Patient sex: F
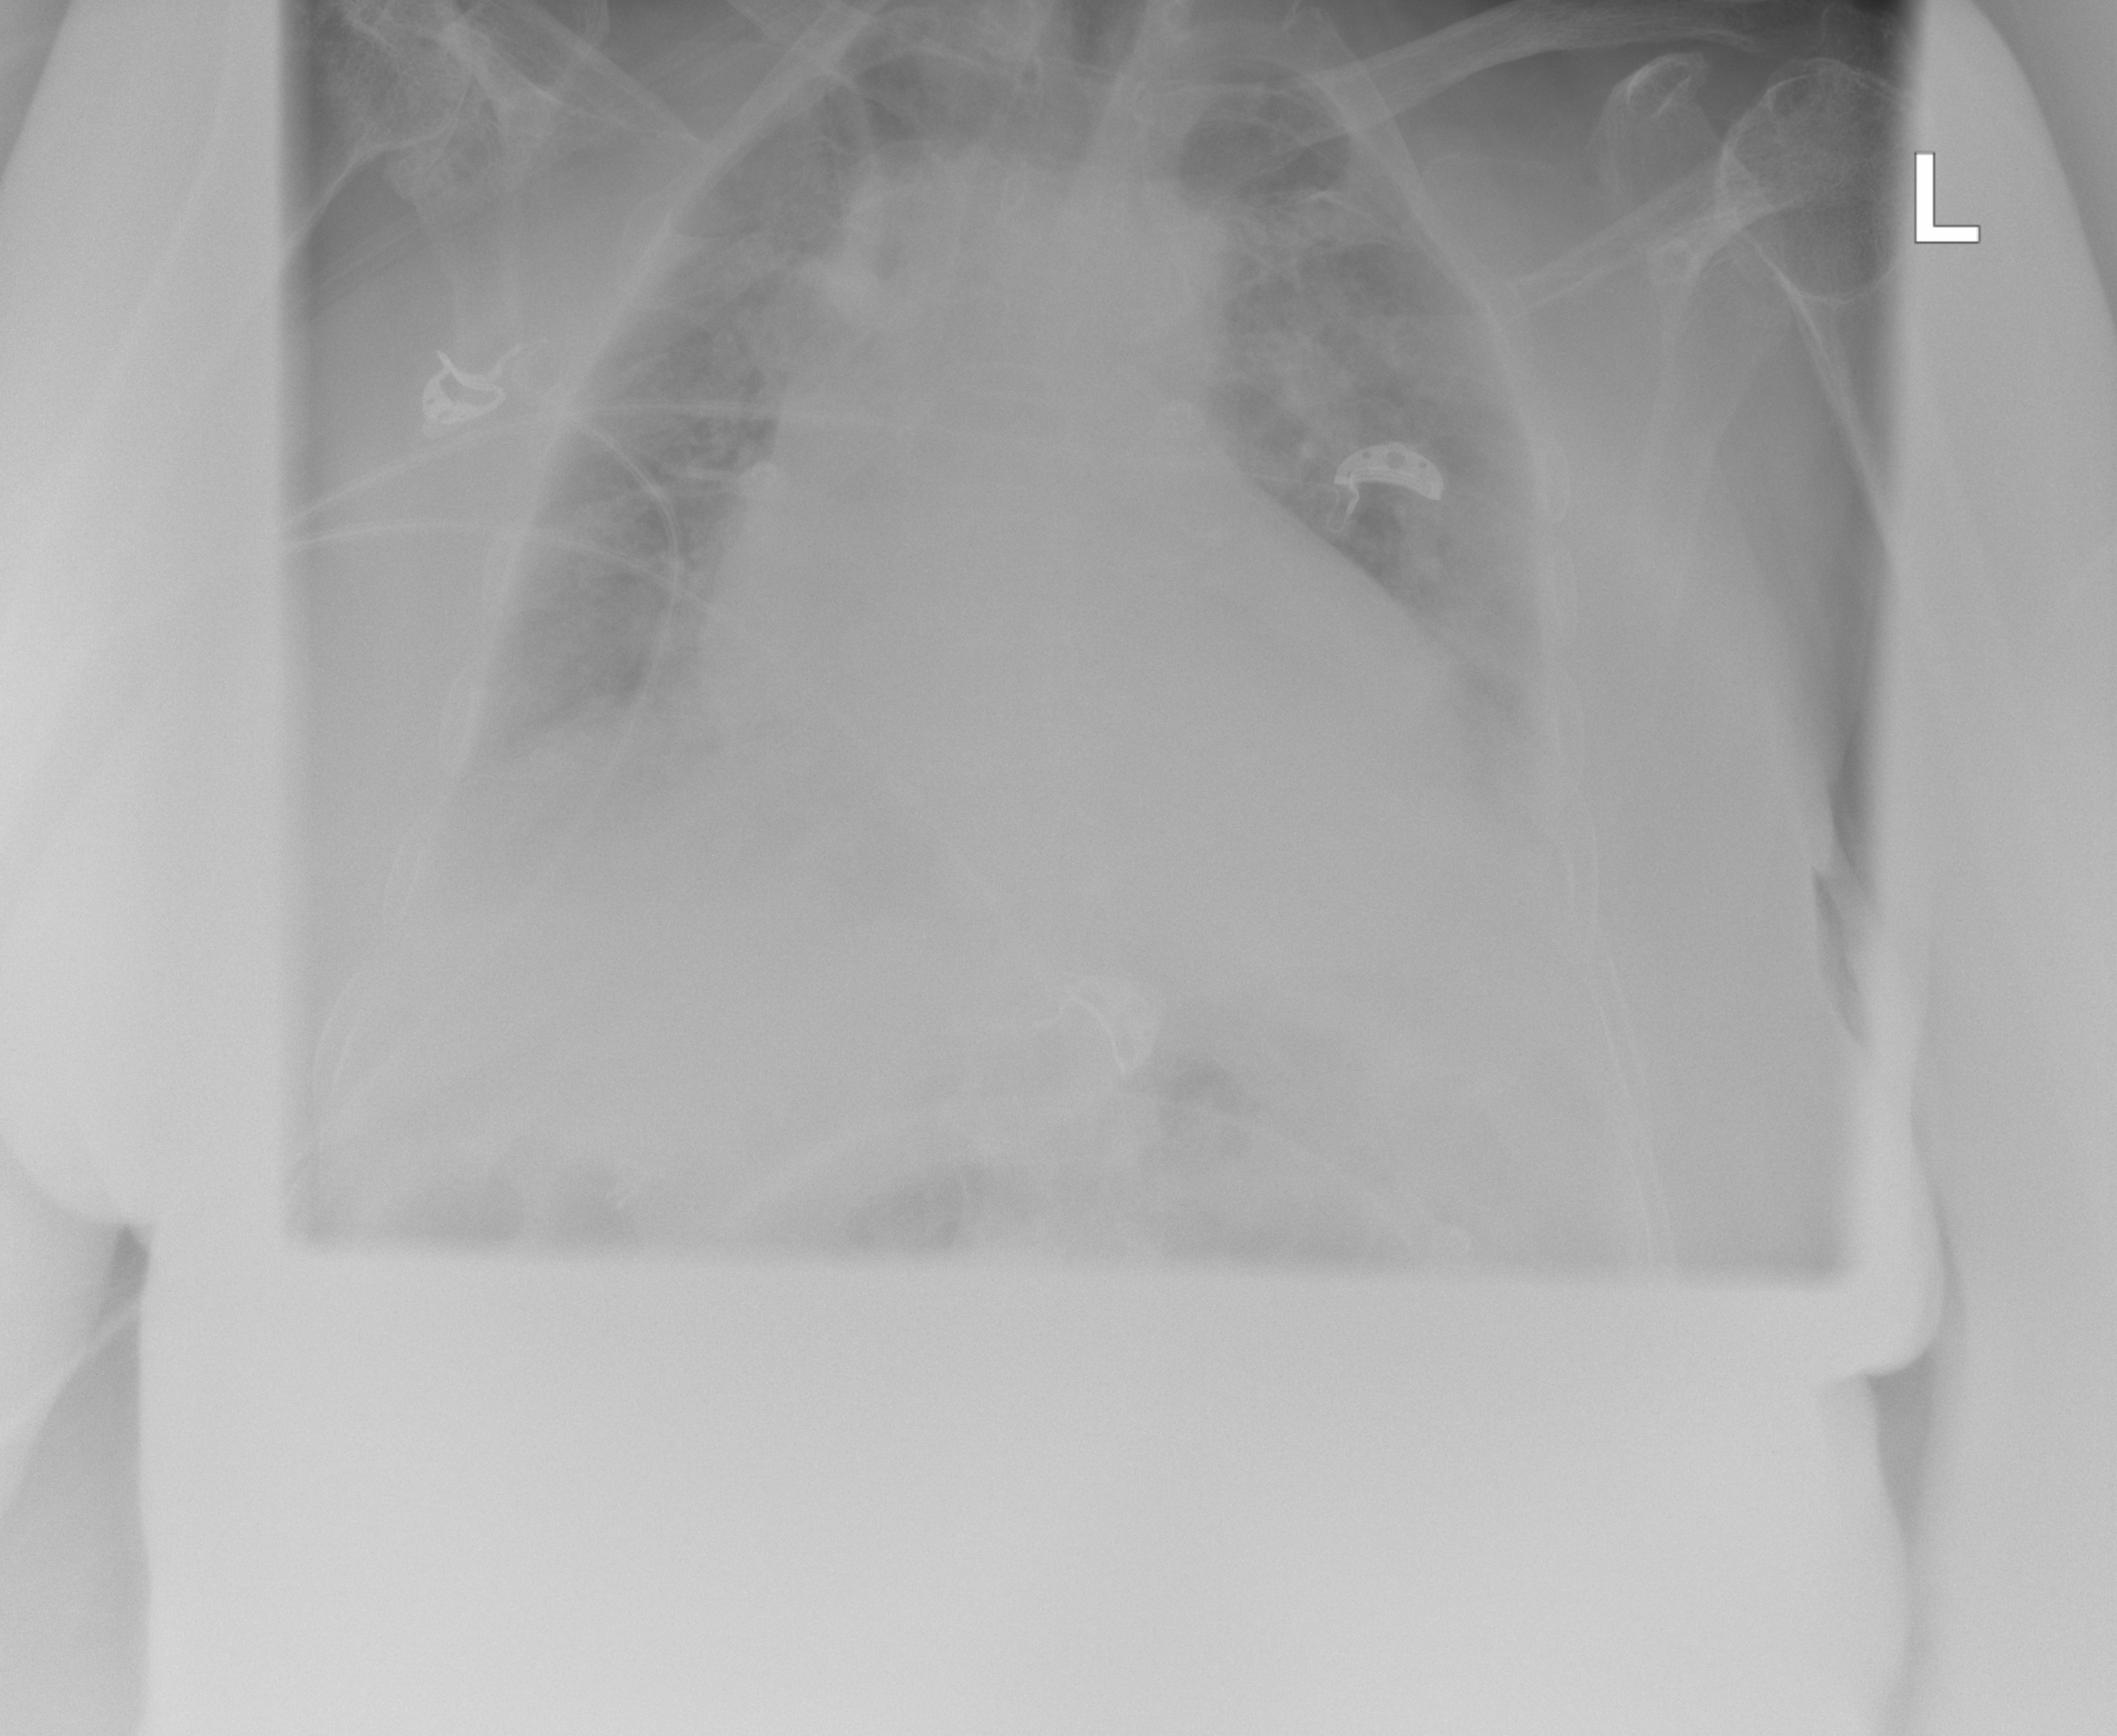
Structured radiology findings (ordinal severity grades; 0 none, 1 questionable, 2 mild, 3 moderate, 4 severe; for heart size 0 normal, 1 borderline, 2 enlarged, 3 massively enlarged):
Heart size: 3
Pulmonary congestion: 3
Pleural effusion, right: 2
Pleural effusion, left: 2
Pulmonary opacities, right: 0
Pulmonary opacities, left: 0
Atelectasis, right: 2
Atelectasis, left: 2